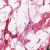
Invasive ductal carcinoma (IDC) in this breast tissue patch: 0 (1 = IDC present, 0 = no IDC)